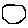
Label: hexagon